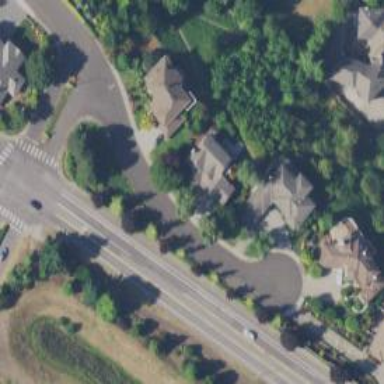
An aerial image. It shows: Residential road with sidewalk on the left side.